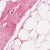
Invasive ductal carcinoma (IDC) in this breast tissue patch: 0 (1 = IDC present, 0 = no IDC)